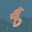
Label: 8